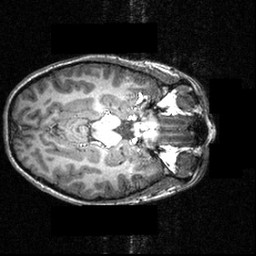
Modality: T1w
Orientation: axial
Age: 12
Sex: female
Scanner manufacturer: siemens
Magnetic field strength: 3.951 T
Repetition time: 1.5 s
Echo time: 0.00335 s